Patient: sex M, age 69
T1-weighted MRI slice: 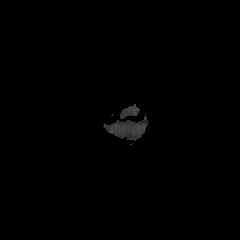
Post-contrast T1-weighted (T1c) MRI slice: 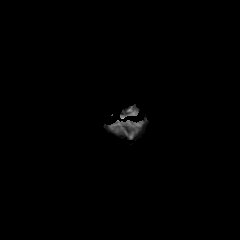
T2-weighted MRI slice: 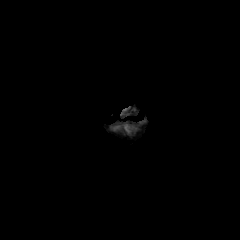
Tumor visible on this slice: no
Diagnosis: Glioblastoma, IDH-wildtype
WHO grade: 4